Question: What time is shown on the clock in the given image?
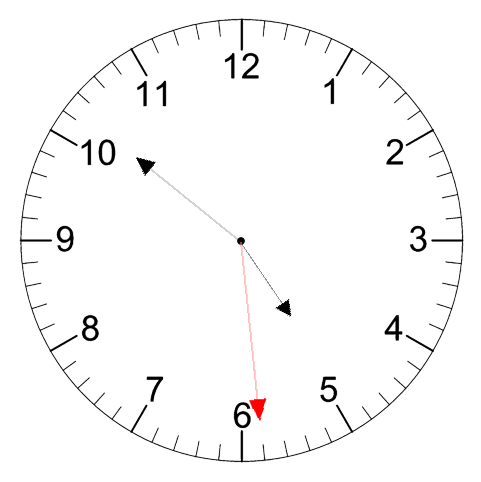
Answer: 04:51:29